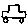
Label: car